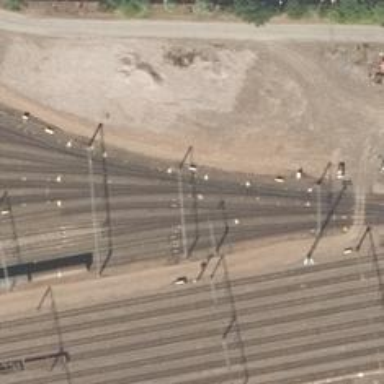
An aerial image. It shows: Railway yard used for servicing trains.